Question: Below is my html code. I have a email textbox and there is a login button. I have added a required field validator and regular expression validator for email textbox.
The problem is that when I type some thing in the email textbox browser's auto suggestion shows some list of emails. When I select any of those emails by using down arrow key and enter key it shows the error message for regular expression validation even though email is in proper format.
'''
<asp:RequiredFieldValidator ID="reqValUserName" runat="server"
ErrorMessage="Email is required!"
ControlToValidate="txtUserName"
ValidationGroup="validateCredential"
Display="Dynamic">
</asp:RequiredFieldValidator>
<asp:RegularExpressionValidator ID="regValUserName" runat="server"
ErrorMessage="Incorrect format!"
ControlToValidate="txtUserName"
ValidationExpression="\w+([-+.']\w+)*@\w+([-.]\w+)*\.\w+([-.]\w+)*"
ValidationGroup="validateCredential"
Display="Static">
</asp:RegularExpressionValidator>
<asp:TextBox ID="txtUserName" runat="server"
TabIndex="1" CssClass="inputCredential" MaxLength="60"
AccessKey="E"
ValidationGroup="validateCredential">
</asp:TextBox>
<asp:Button ID="btnLogin" runat="server" CssClass="btnPrimary"
Text="Login" onclick="btnLogin_Click"
ValidationGroup="validateCredential"/>
'''

In this image as you see if I select the email from the suggestion and press enter it is showing the wrong email validation message.
Can anyone please let me know, how to stop this kind of message display?
If there is any clarification needed regarding the question then please add it as a comment.
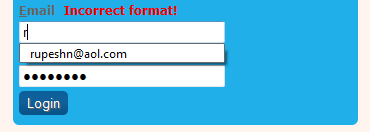
Answer: Thanks for all your answers and suggestions.
Below is what I have done after going through all the answers.
'''
<asp:RegularExpressionValidator ID="regValUserName" runat="server"
ErrorMessage="Incorrect format!"
ControlToValidate="txtUserName"
ValidationExpression="\w+([-+.']\w+)*@\w+([-.]\w+)*\.\w+([-.]\w+)*"
ValidationGroup="validateCredential"
Display="Dynamic" EnableClientScript="false">
</asp:RegularExpressionValidator>
'''
As you can see, I have added EnableClientScript="false" so that the error message will not be shown when I type half of email and select from auto suggestion and press enter.
Now the problem was it was always checking for whether entered credentials are correct of not as it was doing validation in server side. So I had some unnecessary code execution and database interaction.
So in click event handler of login button I did following change.
'''
if(Page.IsValid)
{
// My credential check code
}
'''
So the above block of code will run code for checking correctness of entered credentials only if they are in proper format.
But I am still looking for a better answer. This is only a work around. Because when it comes to performance server side validation can never match client side validation. Here I am compromising with usability. As I want user to be notified immediately after he/she enters a wrong formatted email. This can be achieved by using javascript, but I wonder if there is any way we can achieve it using validator controls..